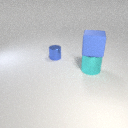
large cyan metal cylinder below large blue rubber cube